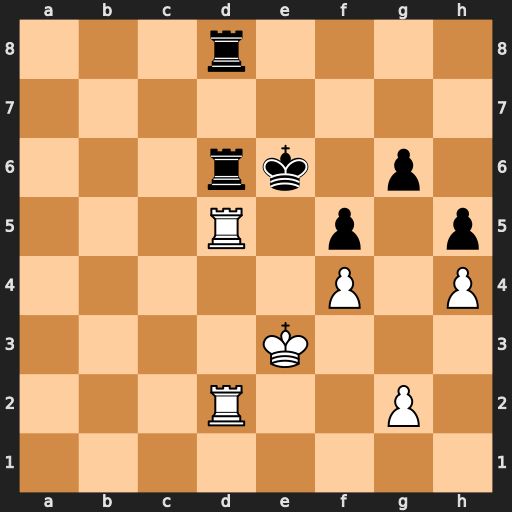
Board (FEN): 3r4/8/3rk1p1/3R1p1p/5P1P/4K3/3R2P1/8
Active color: w
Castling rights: -
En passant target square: -
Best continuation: Rxd6+ Rxd6 Rxd6+ Kxd6 Kd4 Ke6 Kc5 Kd7 Kd5